Question: I'm using the Google Books php api example and I'm not getting any results of the call.
Here's an example of what I get when I run
examples/simple-query.php

It seems be looking up "Henry David Thoreau" but the results, as you can see, come back blank!
I set up and entered my API key as requested, but I don't seem to be getting anything, hmm.
Does anyone know why this is happening?
Thank you in advance!
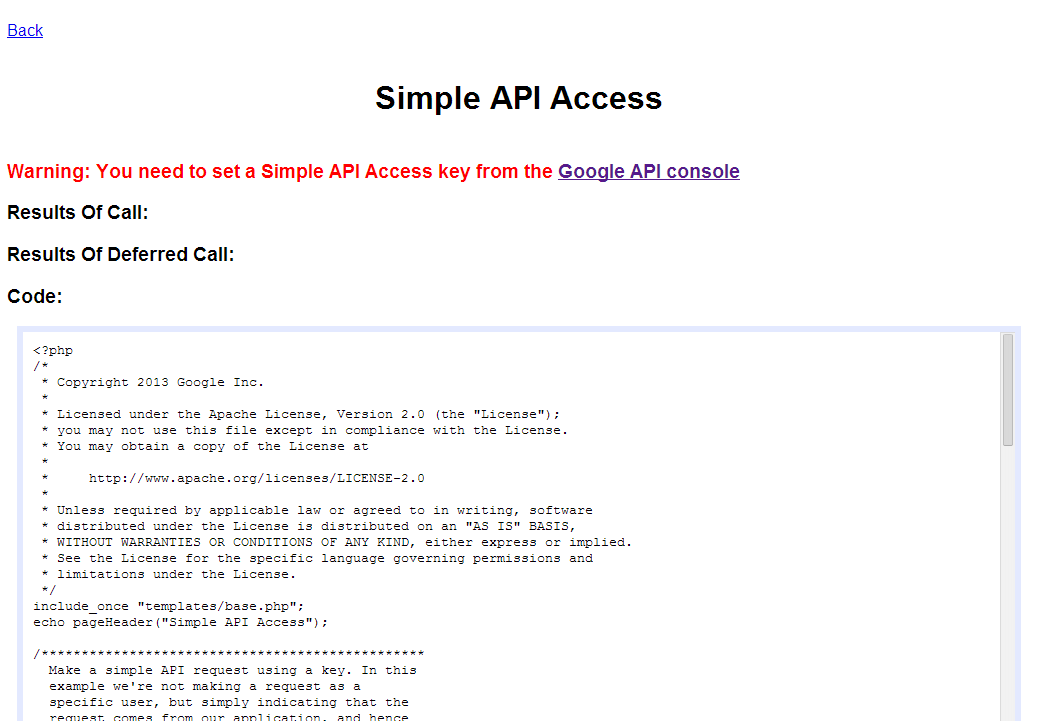
Answer: Apparently the example is outdated, I got some 'undefined index' errors (your PHP installation is probably <URL>.
You can fix the example source replacing this:
'''
foreach ($results as $item) {
echo $item['volumeInfo']['title'], "<br />
";
}
'''
with:
'''
foreach ($results->getItems() as $item) {
echo $item->volumeInfo->getTitle(), "<br />
";
}
'''